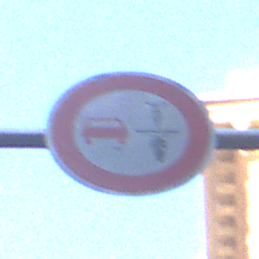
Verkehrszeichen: VerbotUeberholenEinspurigeFahrzeuge
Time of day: MorningAfternoon
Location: Outdoor (Urban)
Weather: PartlyCloudy
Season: NotSpecified
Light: Natural